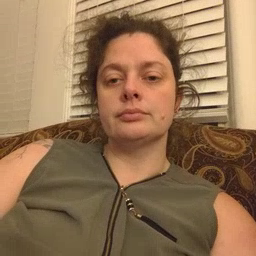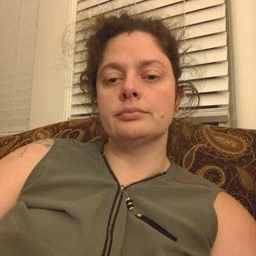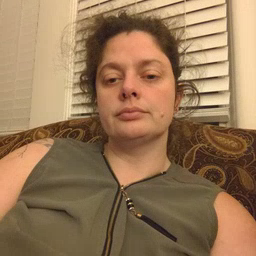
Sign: fast